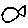
Label: fish